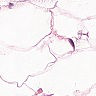
Metastatic tissue present: no